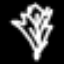
Label: leaf